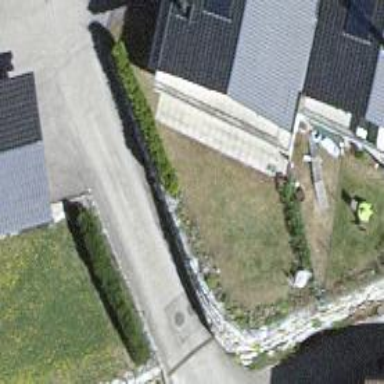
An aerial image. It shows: Hedge barrier.